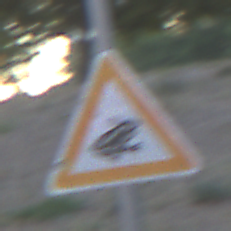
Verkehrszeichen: AmphibienwanderungLinks
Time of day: SunriseSunset
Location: Outdoor (Urban)
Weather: Clear
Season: NotSpecified
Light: Natural